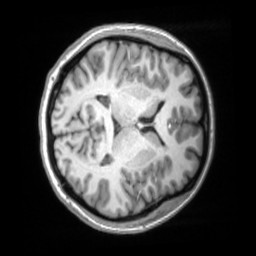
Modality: T1w
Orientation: axial
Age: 29
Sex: female
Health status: ill
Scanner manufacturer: siemens
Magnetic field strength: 3 T
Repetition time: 2.2 s
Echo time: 0.00157 s